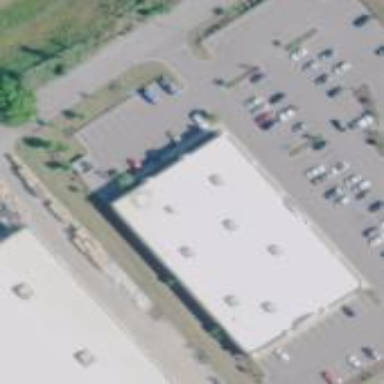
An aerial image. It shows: Fitness centre on leisure land.